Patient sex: F
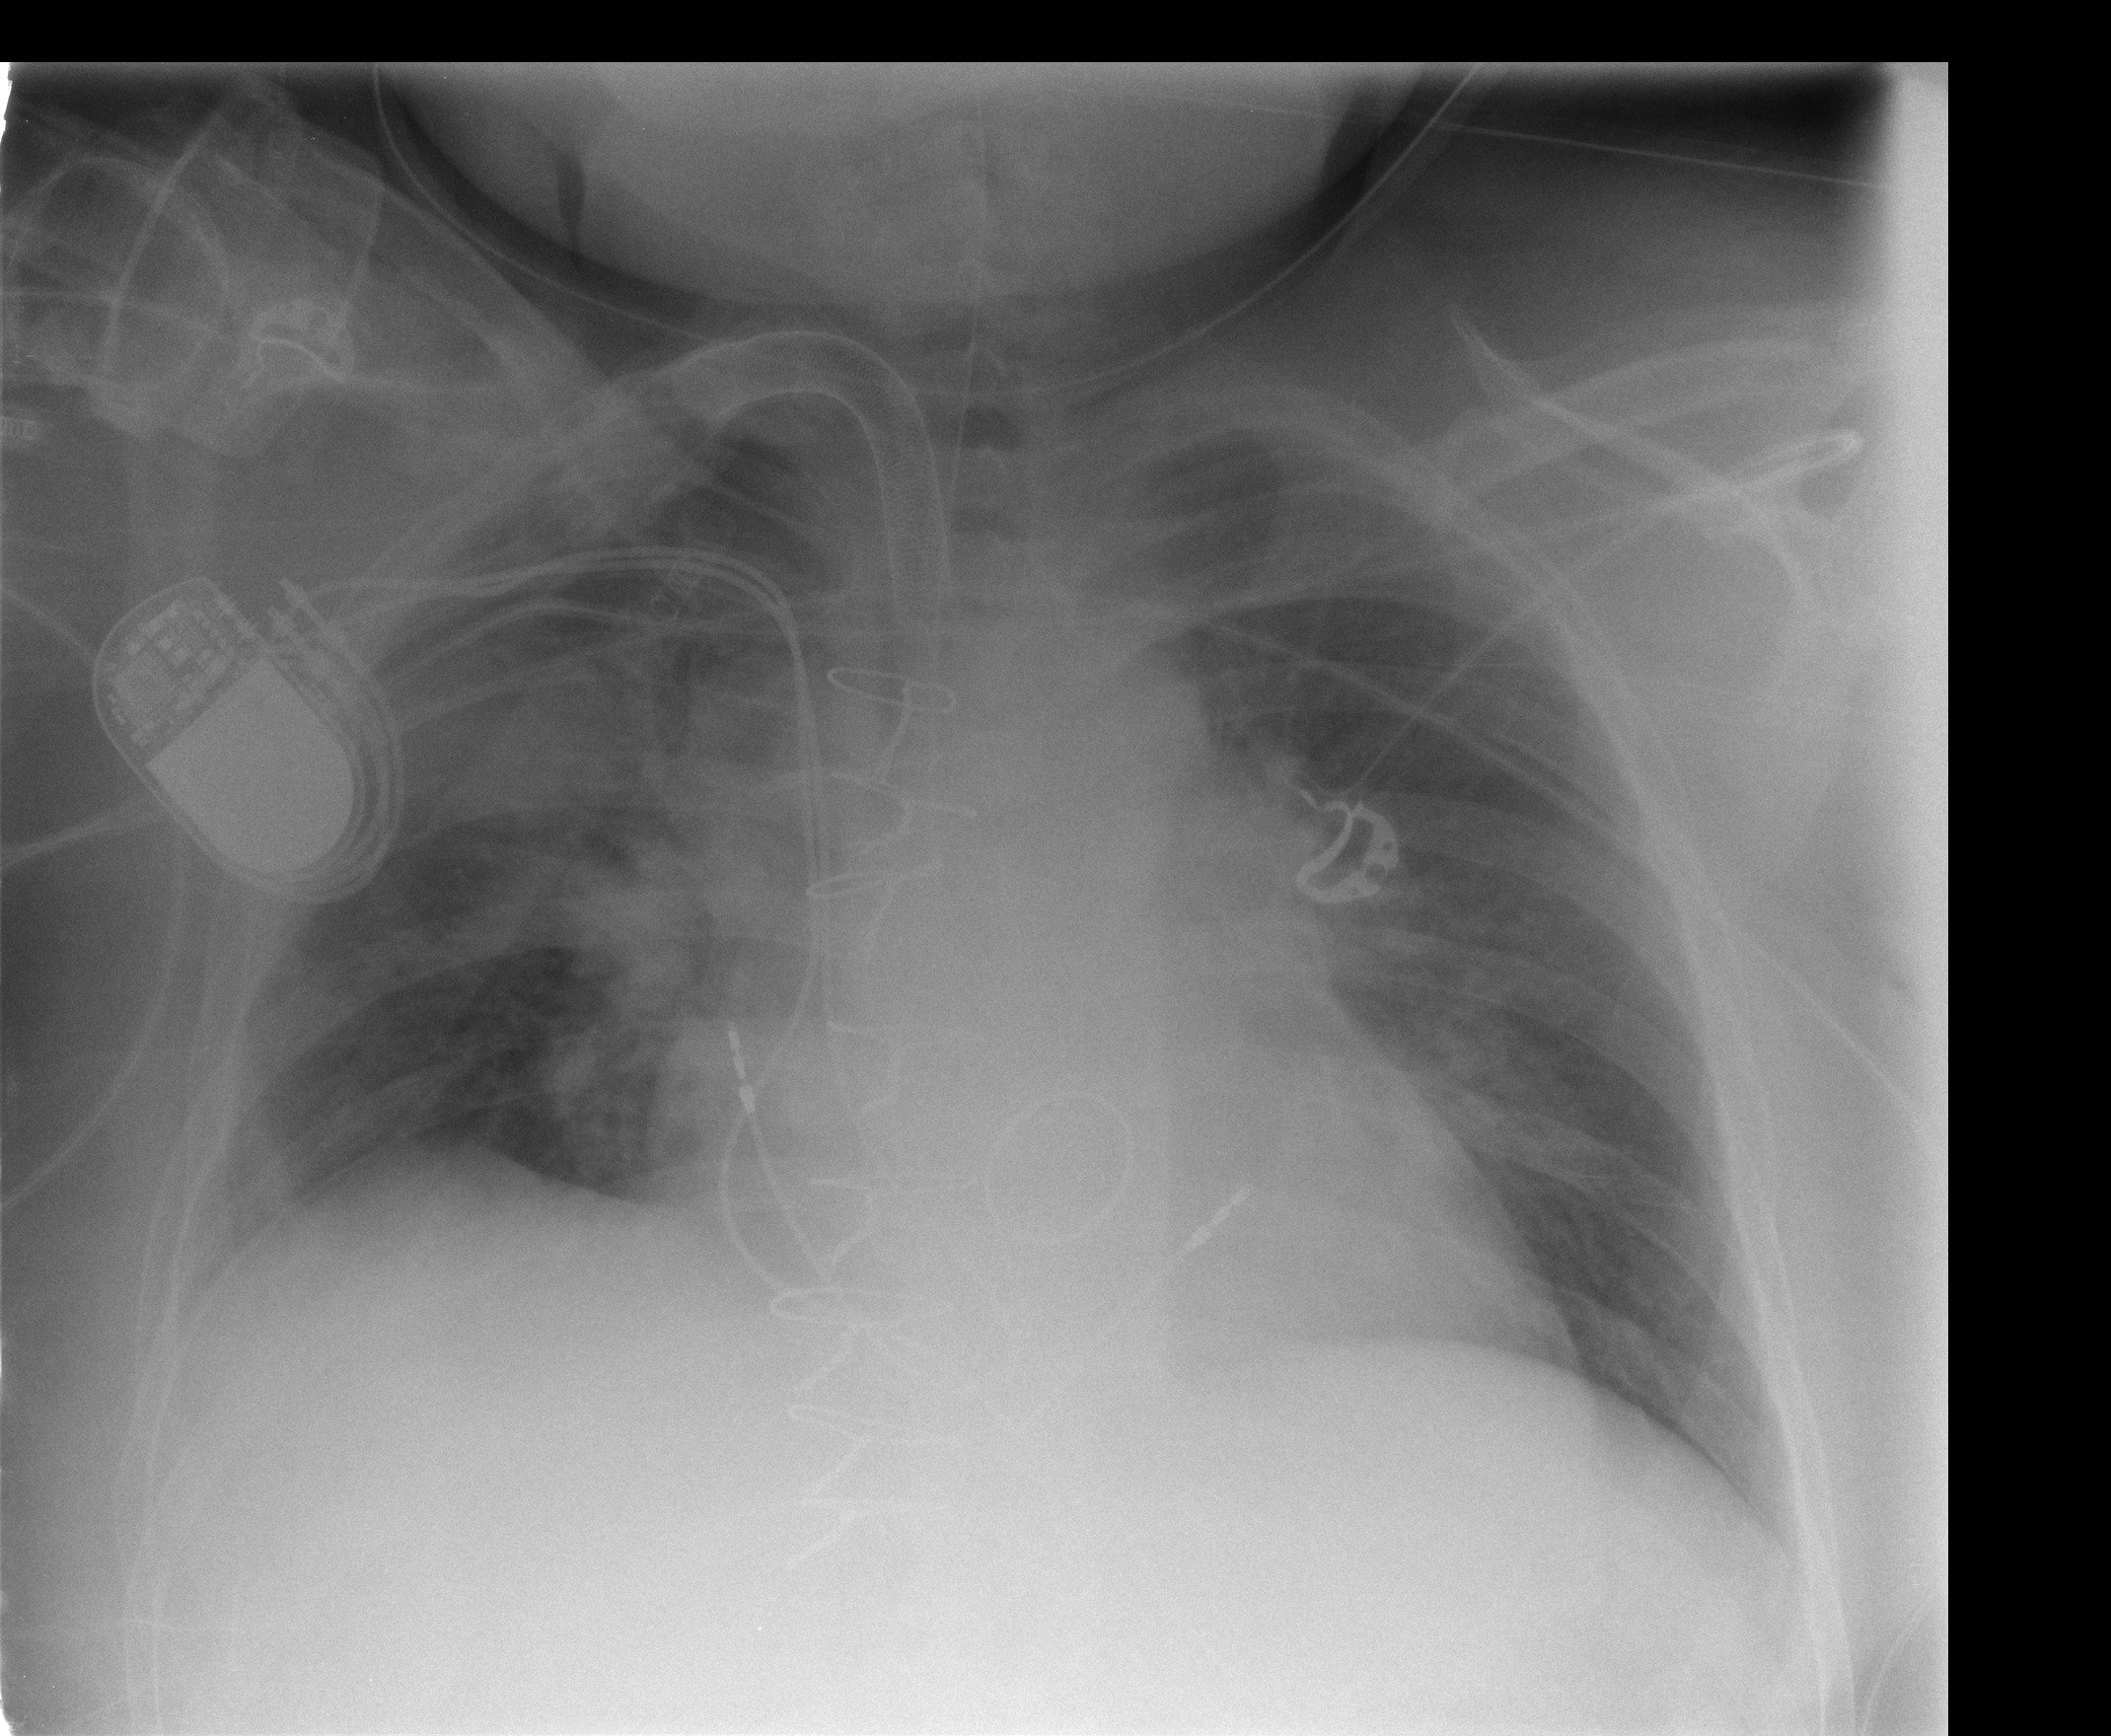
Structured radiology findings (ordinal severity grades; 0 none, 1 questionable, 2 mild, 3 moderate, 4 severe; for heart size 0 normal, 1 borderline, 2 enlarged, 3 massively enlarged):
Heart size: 2
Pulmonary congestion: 2
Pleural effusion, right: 2
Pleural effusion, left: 1
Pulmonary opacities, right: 3
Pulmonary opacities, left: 1
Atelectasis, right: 2
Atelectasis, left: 1